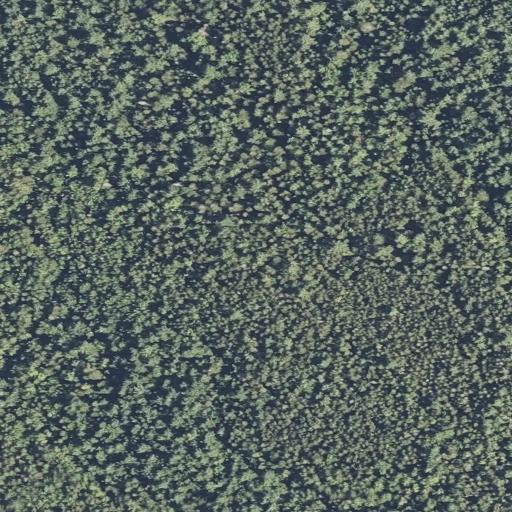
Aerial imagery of ridge(s) in Maine named Schoppe Ridge containing evergreen forest and mixed forest